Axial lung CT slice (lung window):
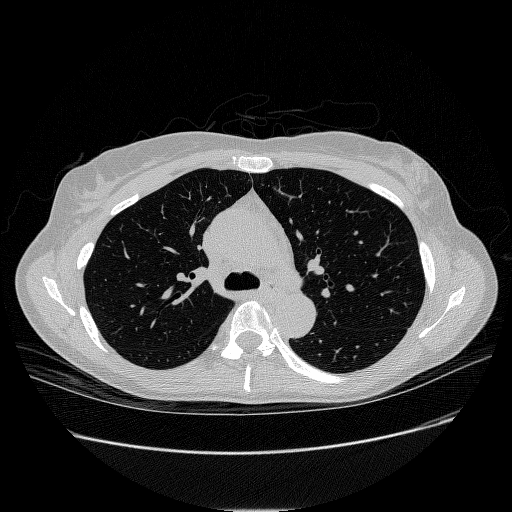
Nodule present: no